Question: I have a table where one column is of type 'geometry'. The table has three rows in total.
Is it possible to specify the color used for each row's 'geometry' in the tab in query results in SQL Management Studio?

For example, I would like to specify that the first row should be red, the second yellow, and the third black.
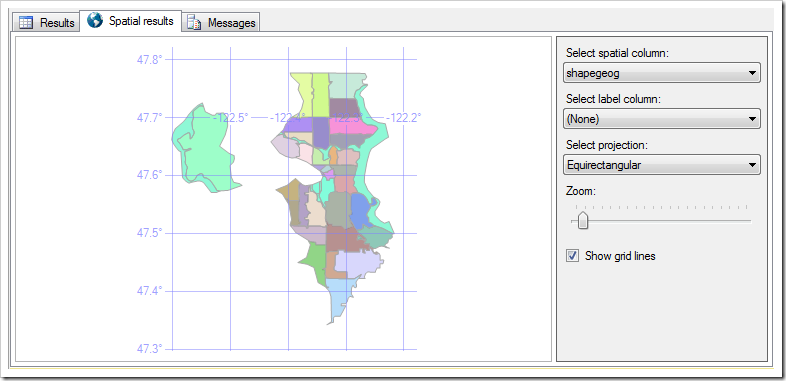
Answer: It is currently (ie in SQL Server 2012) possible to control the colors used in the Spatial Results tab,, per <URL> :
> We took a look at this feature request recently and triaged it against
several others and unfortunately, it did not meet the bar to be fixed.
While we are closing this issue as 'won't fix', we have taken note of
this internally and we will try & incorporate this request when we
revisit this functionality in a future release of SSMS. Regards,
Sanjay Nagamangalam, SQL Server Manageability